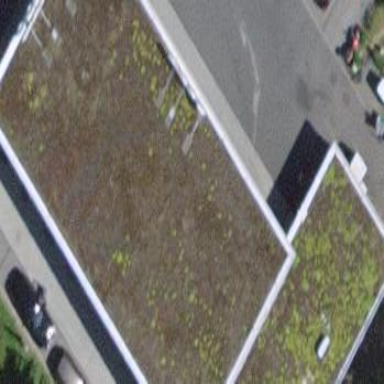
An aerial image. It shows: Fuel amenity located on the roof of building.